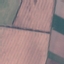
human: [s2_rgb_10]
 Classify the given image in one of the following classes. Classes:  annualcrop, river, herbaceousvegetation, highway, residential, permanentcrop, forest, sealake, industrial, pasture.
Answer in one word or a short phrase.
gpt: AnnualCrop